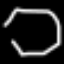
Label: octagon